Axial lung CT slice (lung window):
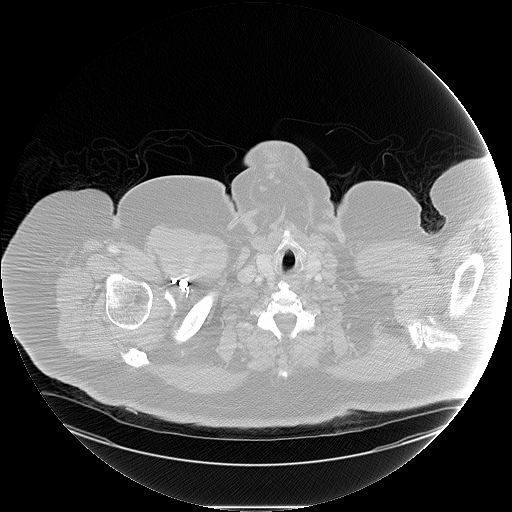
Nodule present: no